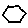
Label: hexagon